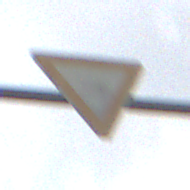
Verkehrszeichen: VorfahrtGewaehren
Umgebung: Outdoor, Nature
Tageszeit: MorningAfternoon
Wetter: Overcast
Licht: Natural
Jahreszeit: NotSpecified
Kontrast: LowContrast